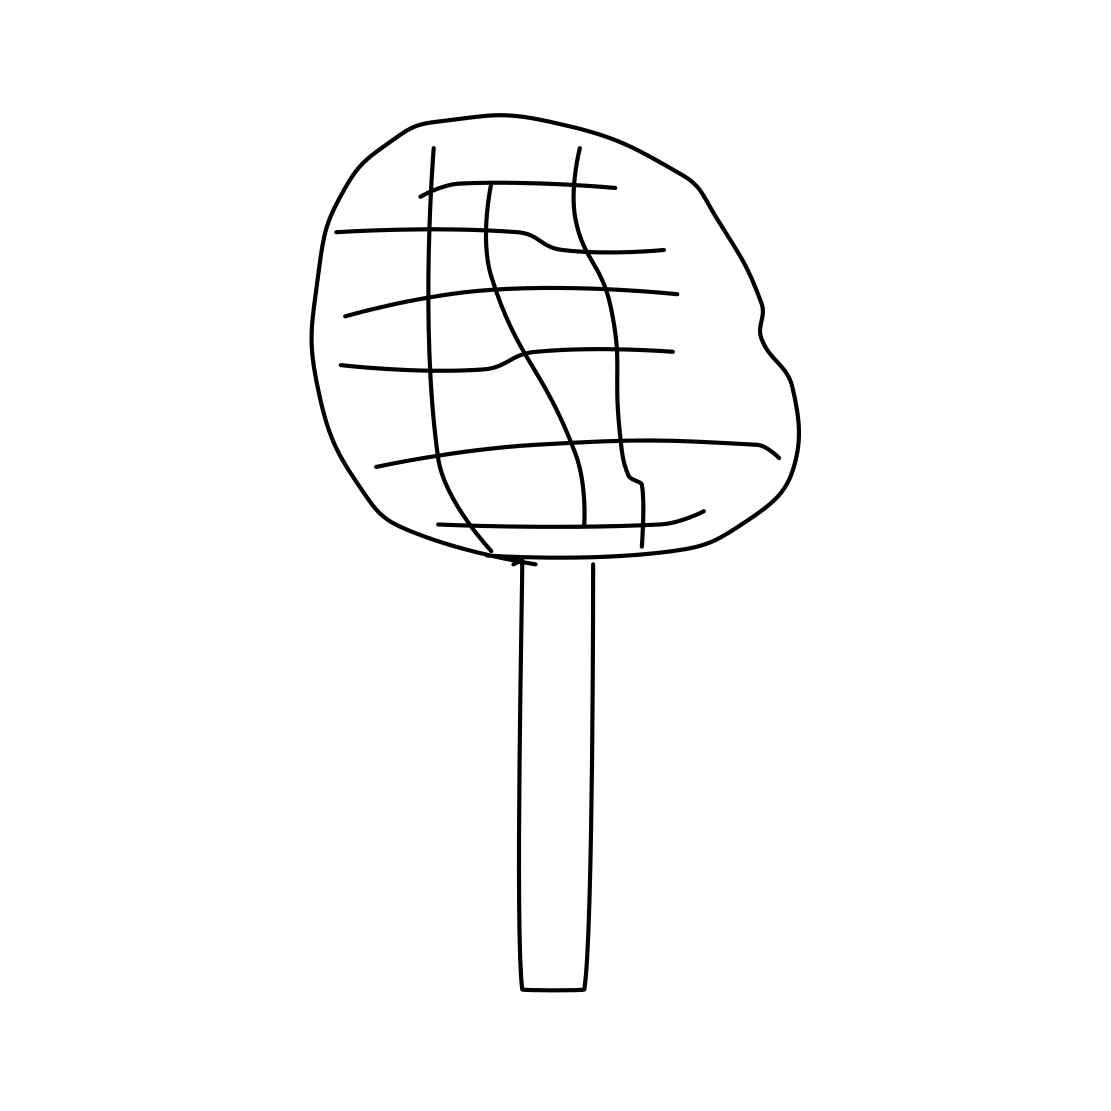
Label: tennis-racket